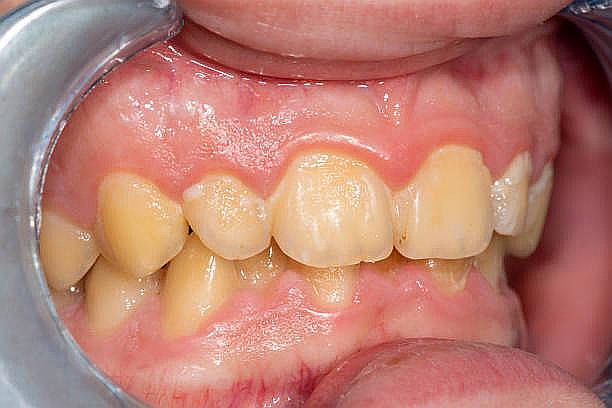
Condition: Gingivitis